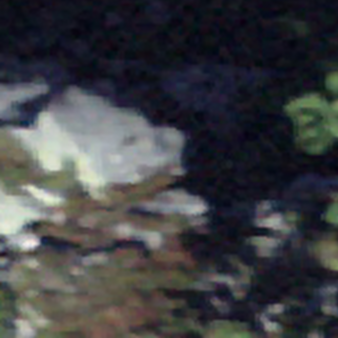
Label: other